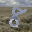
Label: 8